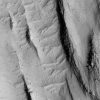
Atmospheric dust classification: not_dusty